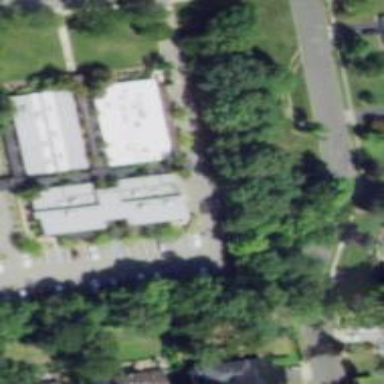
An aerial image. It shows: Healthcare clinic.